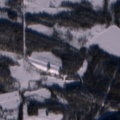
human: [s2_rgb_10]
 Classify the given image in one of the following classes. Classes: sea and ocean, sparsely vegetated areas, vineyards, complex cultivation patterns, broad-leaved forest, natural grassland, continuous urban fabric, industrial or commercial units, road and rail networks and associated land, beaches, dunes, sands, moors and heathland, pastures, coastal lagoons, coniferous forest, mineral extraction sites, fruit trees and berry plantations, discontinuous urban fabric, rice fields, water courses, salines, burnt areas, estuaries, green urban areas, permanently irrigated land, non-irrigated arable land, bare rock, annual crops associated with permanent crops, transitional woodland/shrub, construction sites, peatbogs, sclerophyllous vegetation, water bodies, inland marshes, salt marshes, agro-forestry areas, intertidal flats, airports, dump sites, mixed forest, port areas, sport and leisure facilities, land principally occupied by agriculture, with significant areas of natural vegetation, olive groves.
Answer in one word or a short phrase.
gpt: coniferous forest, mixed forest, transitional woodland/shrub, peatbogs